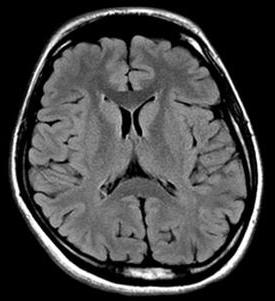
Label: notumor